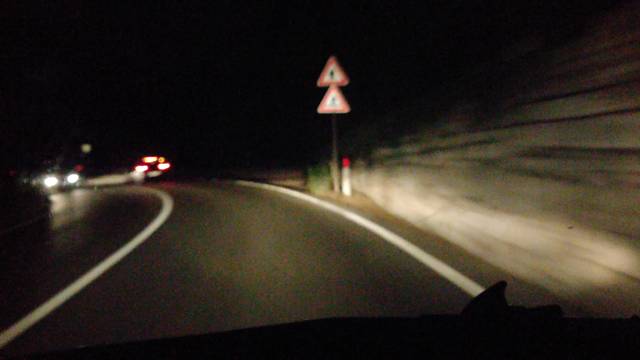
Region: Italy
Coordinates: 46.066, 11.148